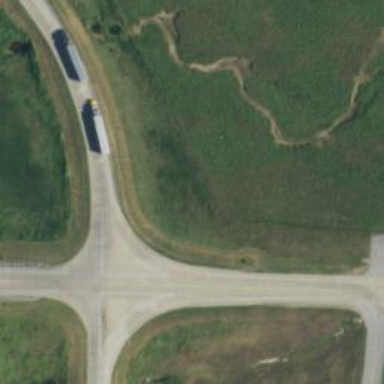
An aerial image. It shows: Trunk link highway.